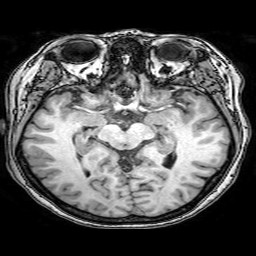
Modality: T1w
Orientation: coronal
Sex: female
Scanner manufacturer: philips
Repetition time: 0.008089 s
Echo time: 0.0037 s